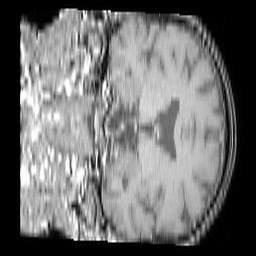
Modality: T1w
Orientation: coronal
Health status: ill
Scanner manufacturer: philips
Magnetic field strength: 3 T
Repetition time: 0.3787 s
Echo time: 0.002908 s